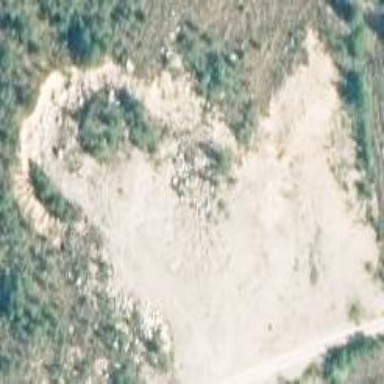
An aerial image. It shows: Quarry area rich in gravel resources.